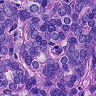
Metastatic tissue present: yes